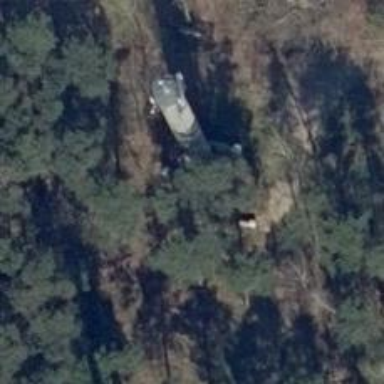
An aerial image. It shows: Communication mast tower.